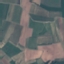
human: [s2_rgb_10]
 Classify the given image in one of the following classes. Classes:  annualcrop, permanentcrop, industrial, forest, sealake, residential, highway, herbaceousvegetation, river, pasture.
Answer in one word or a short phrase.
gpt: PermanentCrop